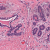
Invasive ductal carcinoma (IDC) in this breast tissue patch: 0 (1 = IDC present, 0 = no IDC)